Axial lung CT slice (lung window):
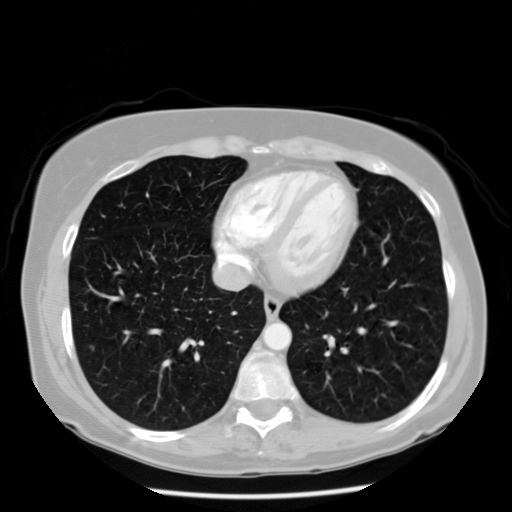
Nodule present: no